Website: macys
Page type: customer-info-address
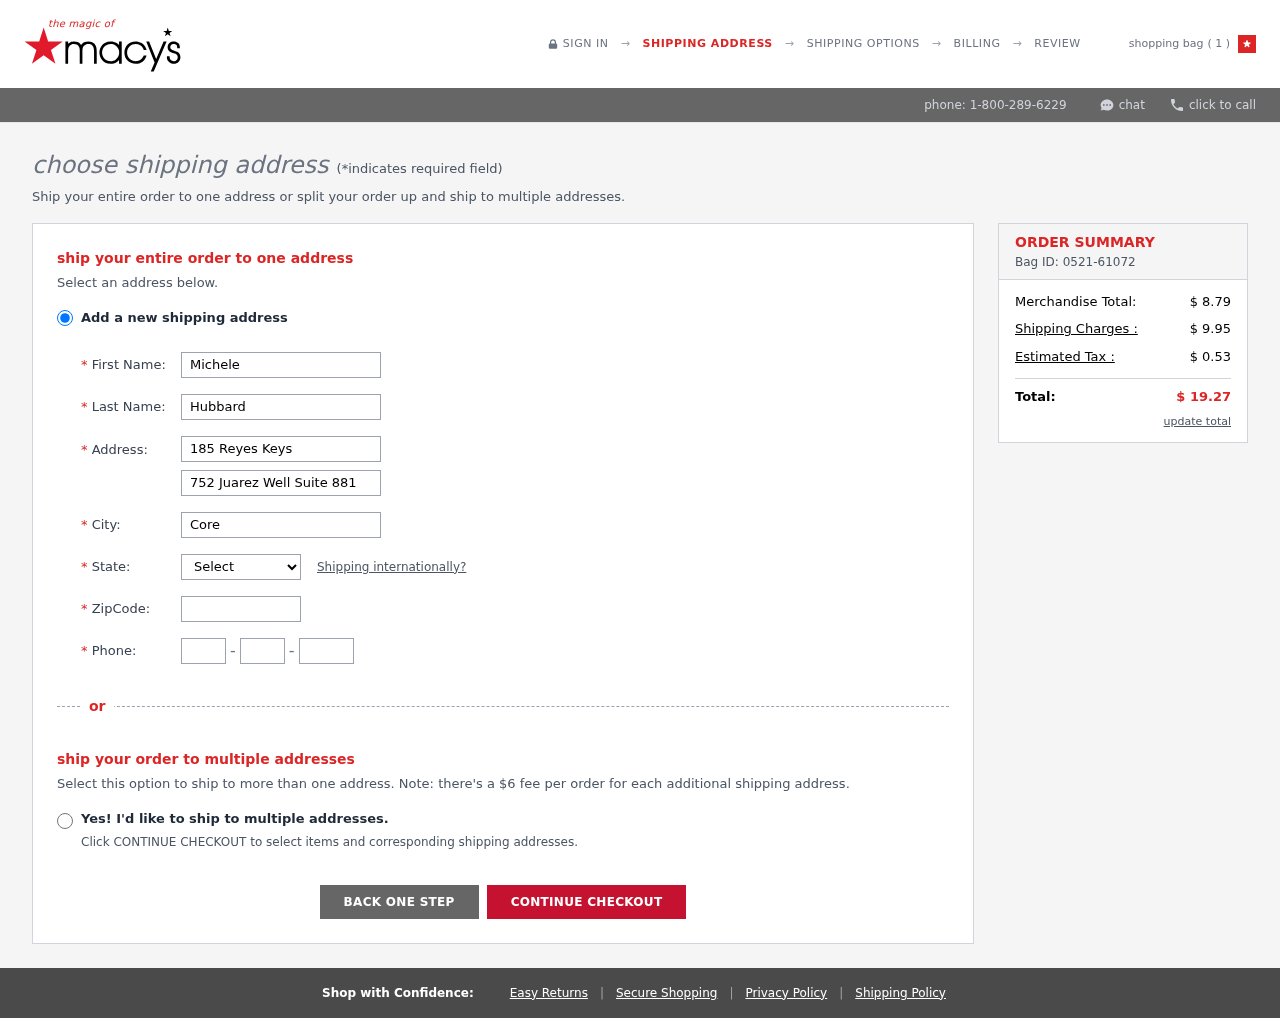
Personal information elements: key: PII_CITY
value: Coreyton
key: PII_FIRSTNAME
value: Michele
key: PII_LASTNAME
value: Hubbard
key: PII_PHONE_AREA
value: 930
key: PII_PHONE_PREFIX
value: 234
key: PII_PHONE_SUFFIX
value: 1174
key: PII_POSTCODE
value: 28887
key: PII_STATE_ABBR
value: ID
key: PII_STREET
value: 185 Reyes Keys
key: PII_STREET2
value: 752 Juarez Well Suite 881
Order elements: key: ORDER_NUM_ITEMS
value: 1
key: ORDER_ID
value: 0521-61072
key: ORDER_SUBTOTAL
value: $ 8.79
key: ORDER_SHIPPING_COST
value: $ 9.95
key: ORDER_TAX
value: $ 0.53
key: ORDER_TOTAL
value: $ 19.27